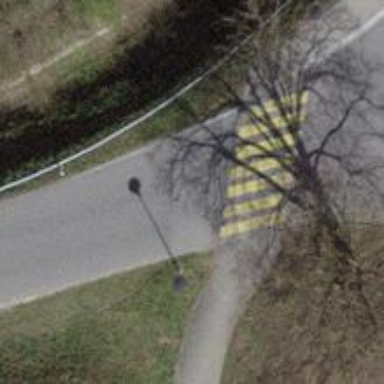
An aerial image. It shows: Asphalt road in residential area.